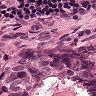
Metastatic tissue present: yes